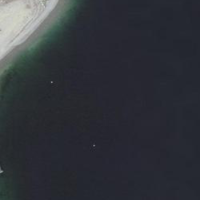
EUNIS habitat code: 14
Species observed at this site:
Chroicocephalus ridibundus
Podiceps cristatus
Cyanistes caeruleus
Cygnus olor
Fulica atra
Anas platyrhynchos
Parus major
Streptopelia decaocto
Podiceps nigricollis
Pica pica
Milvus milvus
Buteo buteo
Motacilla alba
Turdus merula